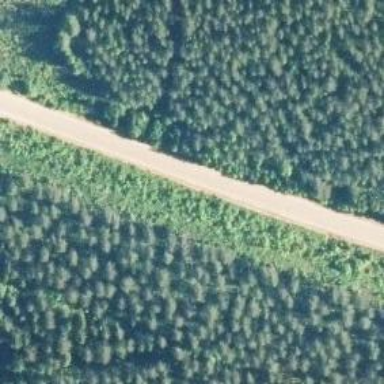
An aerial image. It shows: Tertiary road.